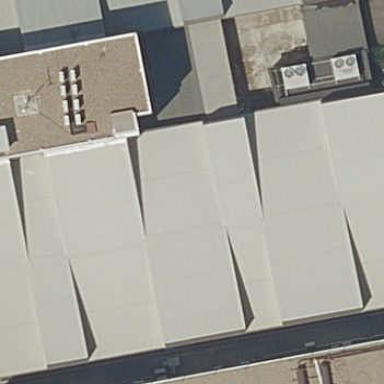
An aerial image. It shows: University building with white skillion metal roof oriented across.